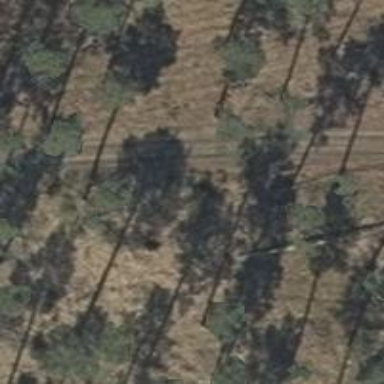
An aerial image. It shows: Sandy track with grade4 tracktype.